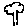
Label: tree